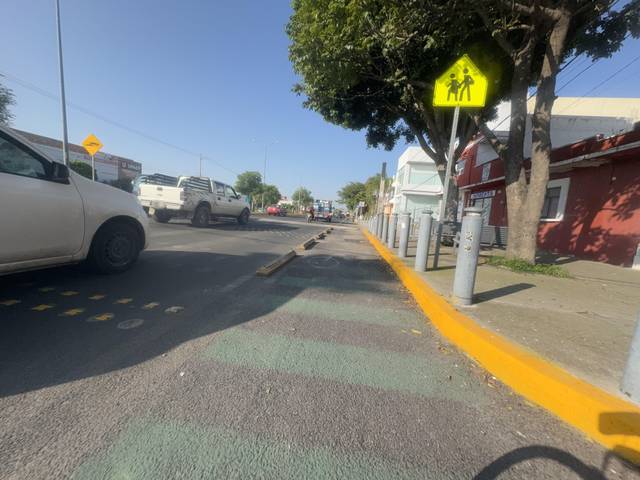
Region: Mexico
Coordinates: 19.069, -98.3